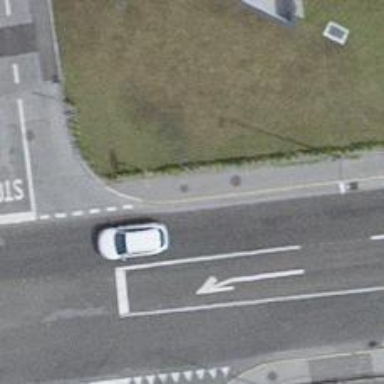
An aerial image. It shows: Bus stop with platform for public transport.